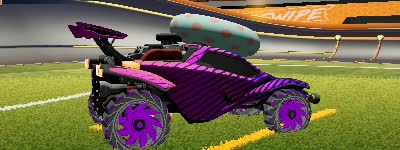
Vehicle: octane